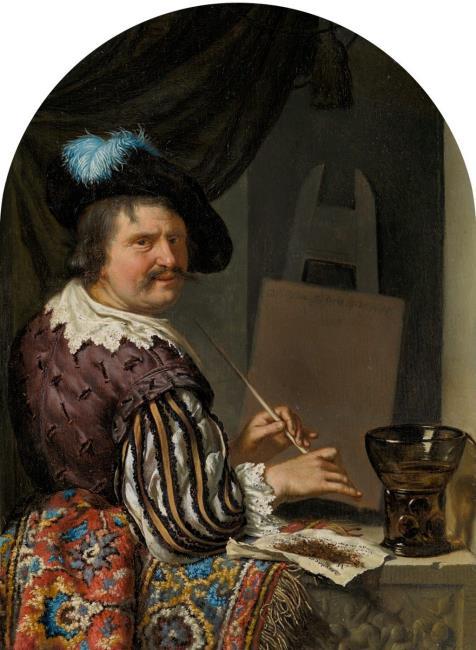
Title: Painter in a window
Artist: Willem van Mieris
Earliest date: 1683
Latest date: 1683
Genre: painting
Iconography: Tobacco
Keywords: genre, one human figure, painter, looking around, beret with feather, split sleeve, pipe, tobacco, roemer, easel, painting in the making (depicted), window sill, relief, oriental tablecloth